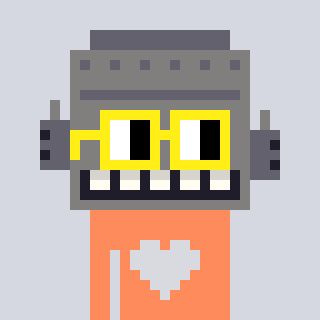
a pixel art character with square yellow glasses, a robot-shaped head and a peachy-colored body on a cool background